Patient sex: M
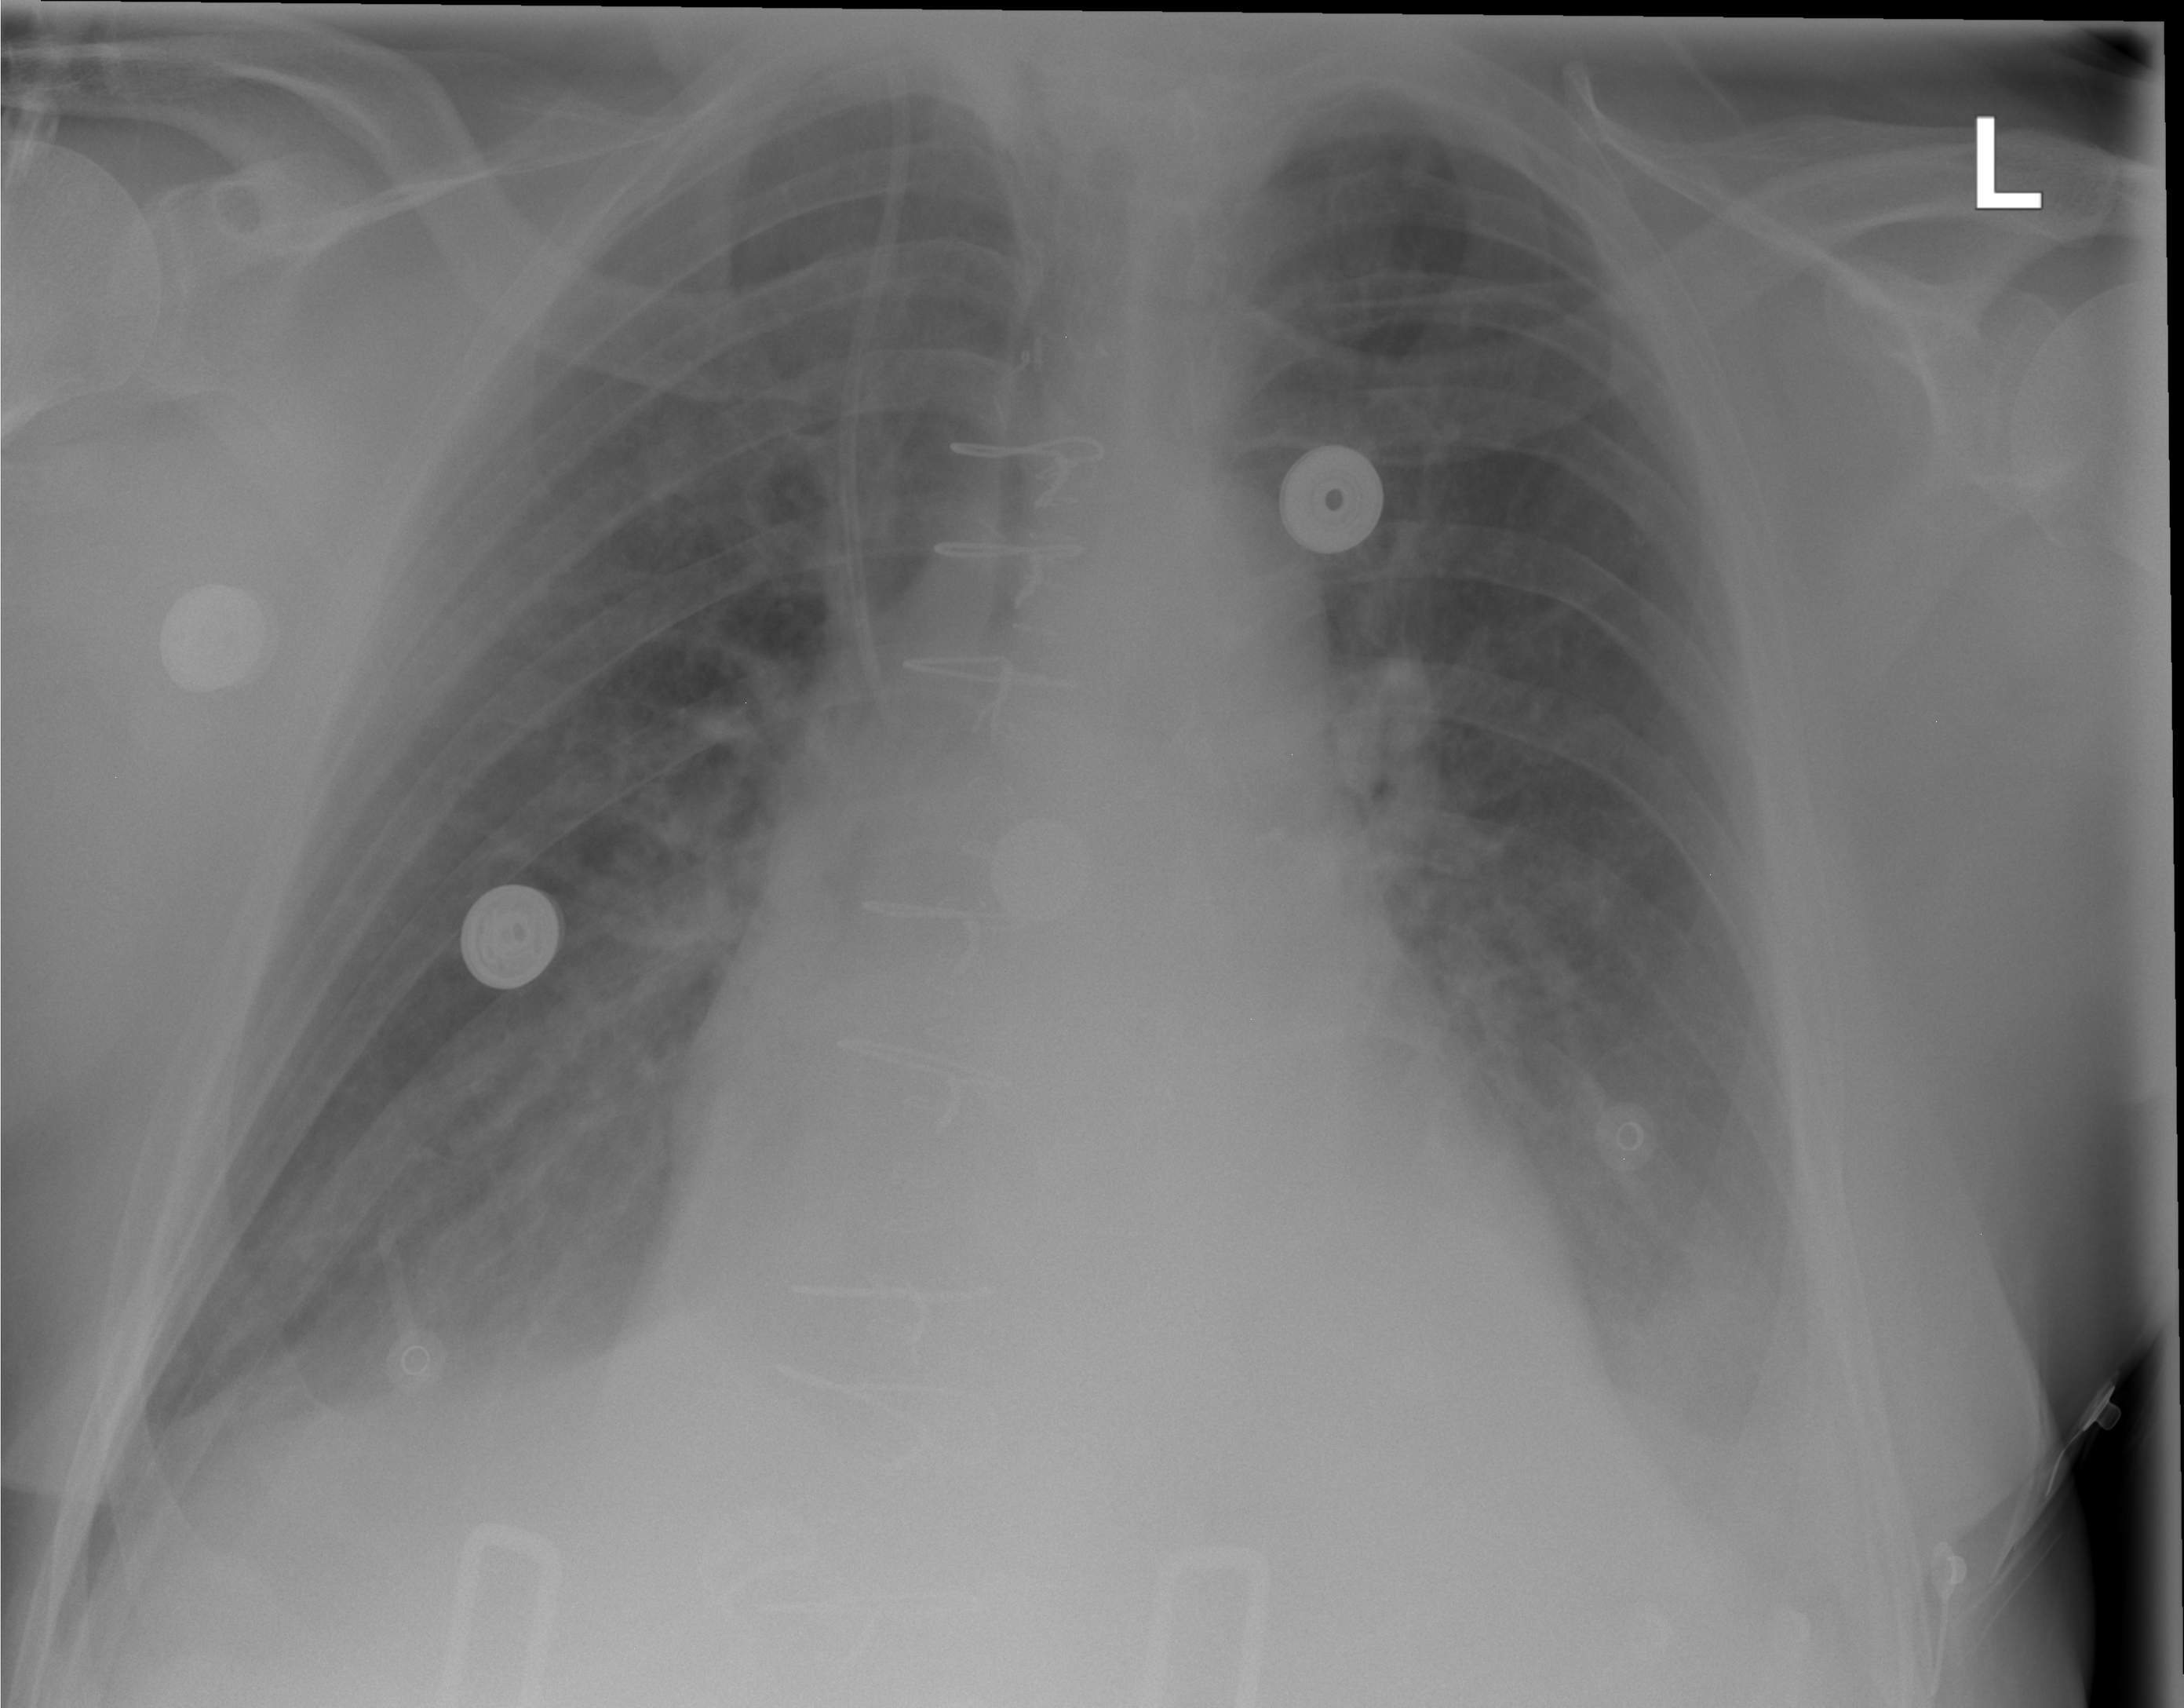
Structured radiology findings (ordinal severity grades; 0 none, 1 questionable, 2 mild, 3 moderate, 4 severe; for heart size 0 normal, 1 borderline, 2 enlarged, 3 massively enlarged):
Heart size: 0
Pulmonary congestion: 2
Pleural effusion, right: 0
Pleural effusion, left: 2
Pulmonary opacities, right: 0
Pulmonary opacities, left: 0
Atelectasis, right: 0
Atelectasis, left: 1